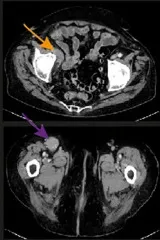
Clinical history and representative radiological images. (D) Representative axial and coronal CT image 17 days post-surgery showing novel malignant lesions in the ventral right femoral compartment (top orange arrow) as well as in the right inguinal region (bottom violet arrow).
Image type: radiology (ct)